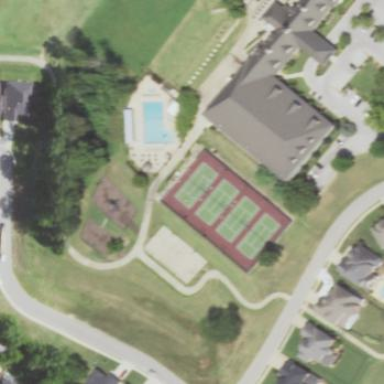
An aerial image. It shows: Tennis court in leisure pitch.